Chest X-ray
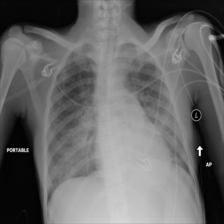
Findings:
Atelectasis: negative
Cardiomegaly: negative
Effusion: negative
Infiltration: positive
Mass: negative
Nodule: negative
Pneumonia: positive
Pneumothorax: negative
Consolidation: negative
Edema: negative
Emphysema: negative
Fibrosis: negative
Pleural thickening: negative
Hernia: negative